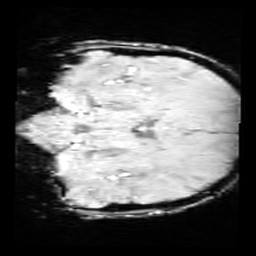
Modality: SWI
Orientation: coronal
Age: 9
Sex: female
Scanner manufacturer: siemens
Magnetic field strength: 3 T
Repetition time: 0.027 s
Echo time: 0.02 s